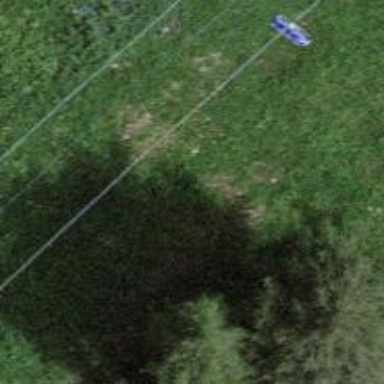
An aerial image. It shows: Pylon used for aerialway.